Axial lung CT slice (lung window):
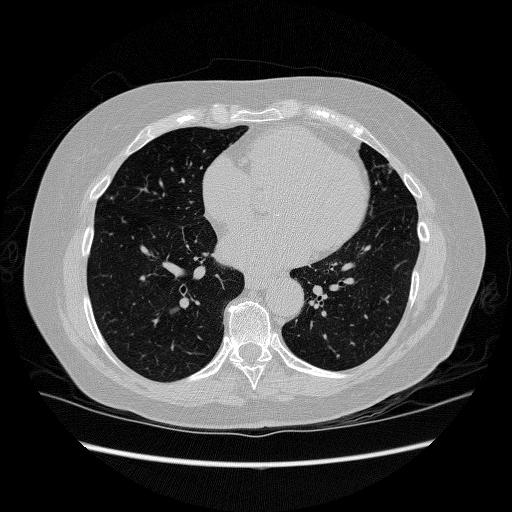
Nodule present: no